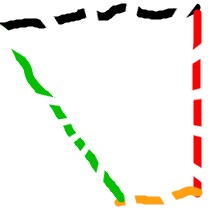
Shape: trapezoid